Question: I have here a sample data where I want to put the city on a separate column. The city can be defined after the comma sign. How can I do this with talend. What component should I use?
Here's the sample data. On the left side is my input and the right should be the right output.

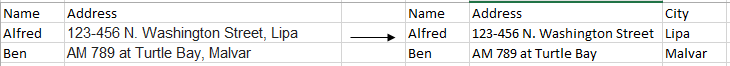
Answer: You can use split function in tMap. use below code in city column just change dwetl address field with your actual column name.
'''
!Relational.ISNULL(row7.dwetl_Address)?row7.dwetl_Address.split(",")[1]:"default City"
'''